Field crop: tomato
Growth stage: 1
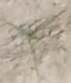
Species: cyperus